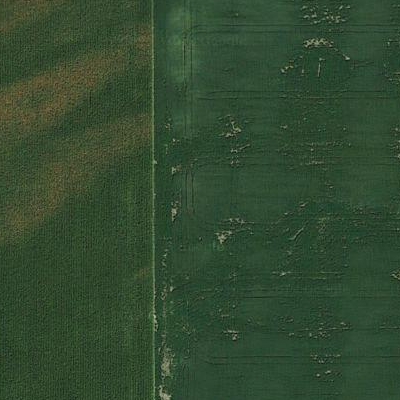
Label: Field